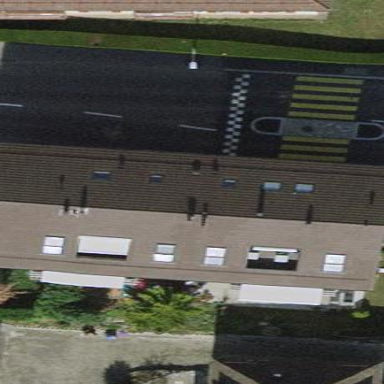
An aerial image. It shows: Gabled roof adorns the apartments building.